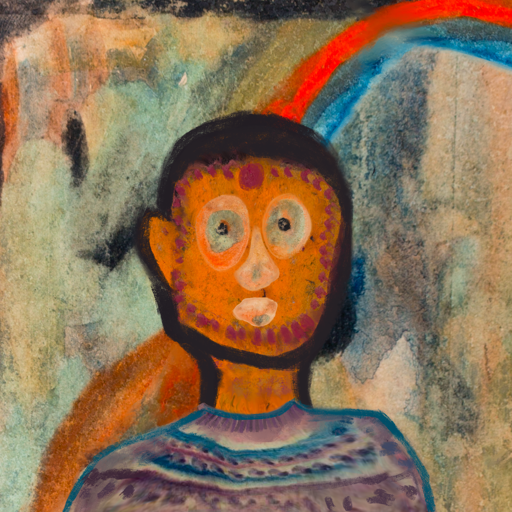
Background: Childish, Head And Neck Front: Doll, Face Front: Childish, Bust: HillGirl, Hair Front: Blank, Head Accessory: Blank, Second Necklace: Blank, Necklace: Blank, Baby: Blank